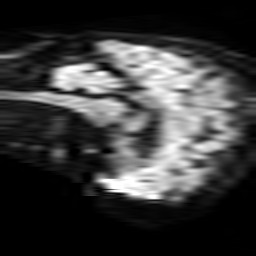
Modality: TRACE
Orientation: sagittal
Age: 78
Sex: female
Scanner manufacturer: philips
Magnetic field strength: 3 T
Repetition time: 3.801 s
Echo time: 0.06134 s